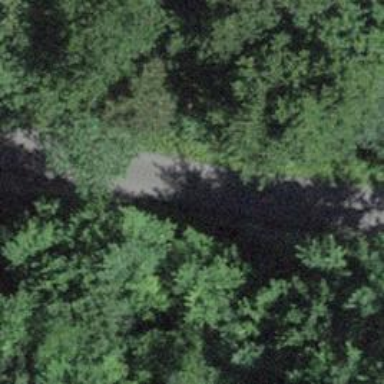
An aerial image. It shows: Culvert tunnel.